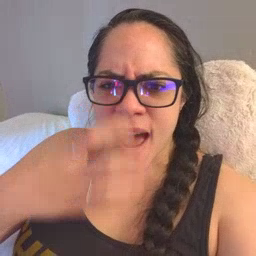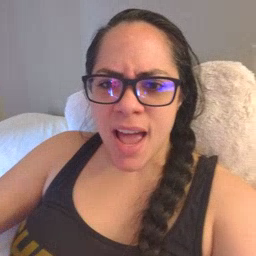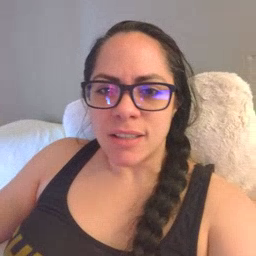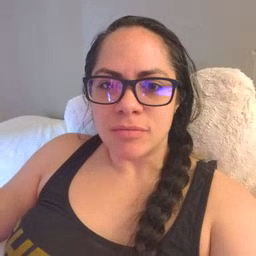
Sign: mad